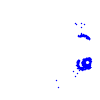
Particle: electron